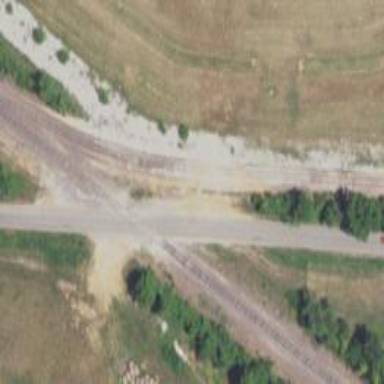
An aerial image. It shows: Railway level crossing.